Question: I have 3 database file given image contains its schema
I want to fetch all the actor name who worked on the movie "Sholay"

I tried below query
'''
SELECT NAME
FROM Person
WHERE Person.PID IN (SELECT PID
FROM M_Cast
WHERE MID IN(SELECT MID FROM Movie WHERE TITLE="Sholay"))
'''
But nothing is being shown in the output screen and I can't find some other way to get this solved.
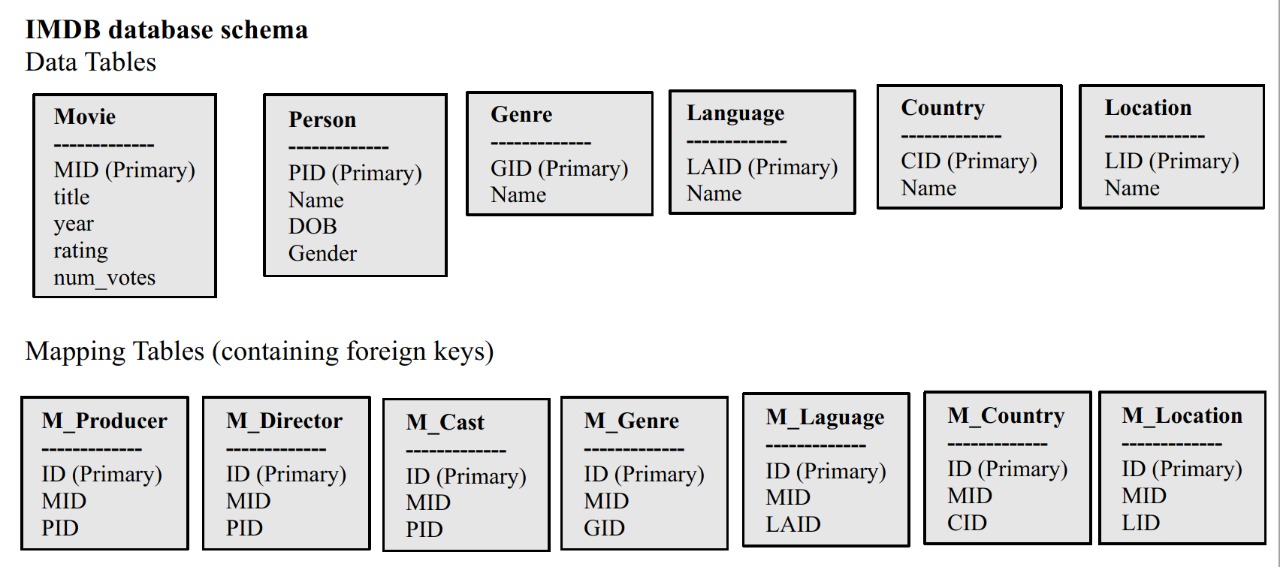
Answer: Please can you confirm that in the result you get of this
'''
SELECT PID
FROM M_Cast
WHERE MID IN(SELECT MID FROM Movie WHERE TITLE="Sholay")
'''
There is a PID you are looking for with this:
'''
SELECT NAME
FROM Person
WHERE Person.PID IN
'''
In other words : go to the table Persons and look at the column PID and check if there are the same values as in column PID from table M_Cast that your inner query returns.
You say that your 2 inner query's are working fine and returning some values. Great. But lets say that this numbers are 555, 556, 557 and the values in the column PID in table Person are 001, 002, 003, 004, 005, 006.
Also if the PID in table persons is '01'(type varchar) and in table M_Cast is '1'(type varchar) then your query will not return any results as you can see in this small demo: <URL>
At the end try this:
'''
SELECT NAME
FROM Person
WHERE trim(Person.PID) IN (SELECT trim(PID )
FROM M_Cast
WHERE MID IN(SELECT MID FROM Movie WHERE TITLE="Sholay"))
'''